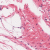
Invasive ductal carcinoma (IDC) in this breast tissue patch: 1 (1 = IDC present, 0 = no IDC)